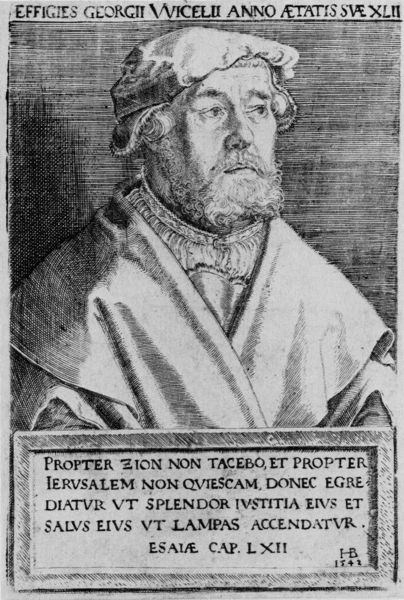
Titel: Georg Witzel
Künstler: Hans Brosamer
Institution: (Seriendruck)
Schlagwörter: kopf, mann, schatten, umhang, weiß, braun, grau, hut, licht, mund, nase, ohr, profil, schwarz, zeichnung, blick, haube, bart, hemd, kappe, mütze, schnurrbart, augen, falten, gesicht, kragen, vollbart, bildnis, herr, portrait, porträt, signatur, gewand, mantel, händler, kaufmann, locken, renaissance, schultern, deutschland, holzschnitt, schrift, man, datierung, grafik, graphik, linien, tafel, inschrift, striche, buch, druck, druckgraphik, schnitt, schwarz-weiß, schraffur, radierung, stich, text, holzdruck, buchdruck, barett, halbprofil, dürer, edelmann, kupferstich, jerusalem, umahng, georg, latein, lateinisch, schrifttafel, neuzeit, totenbild, seriendruck, psalm, kagen, bible, mase, kragen hemd, zion, kupferstsich, 1741, effigie, 1542, hb, georgii, georgi, georg vicelius, bildnismann